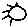
Label: sun